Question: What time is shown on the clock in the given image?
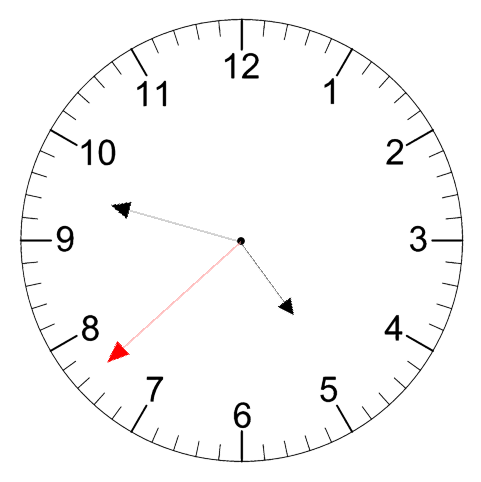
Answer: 04:47:38